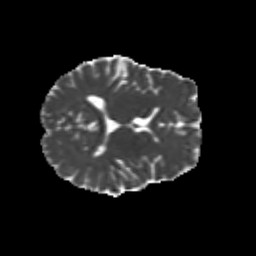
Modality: MD
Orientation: axial
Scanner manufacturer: siemens
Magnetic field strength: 3 T
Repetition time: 9.2 s
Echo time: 0.084 s